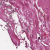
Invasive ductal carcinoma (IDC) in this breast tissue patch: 0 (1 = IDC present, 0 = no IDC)